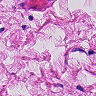
Metastatic tissue present: no